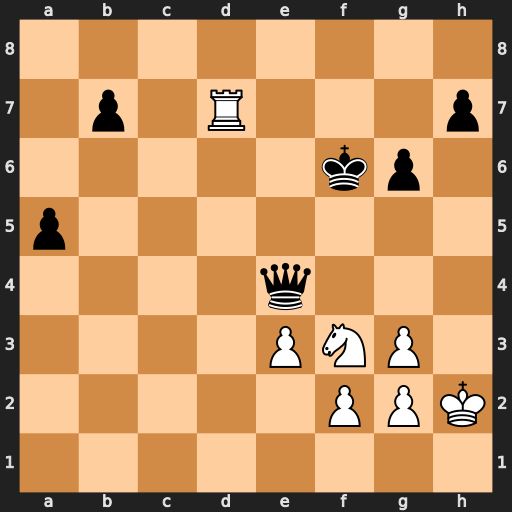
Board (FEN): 8/1p1R3p/5kp1/p7/4q3/4PNP1/5PPK/8
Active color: w
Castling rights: -
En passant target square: -
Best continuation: Rf7+ Kxf7 Ng5+ Kg7 Nxe4